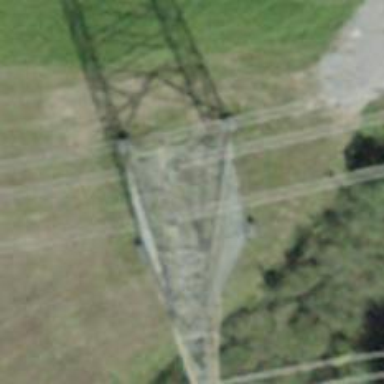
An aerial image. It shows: Towering power structure.